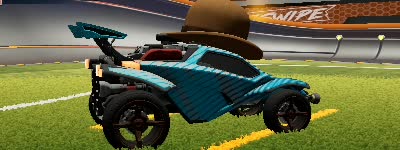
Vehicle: octane